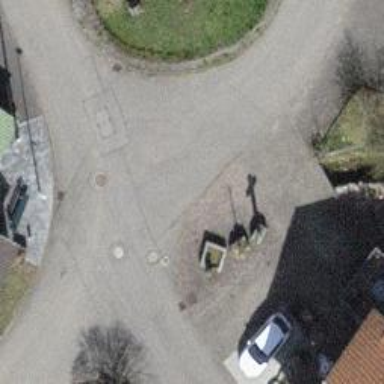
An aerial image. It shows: Wayside cross with historic significance.